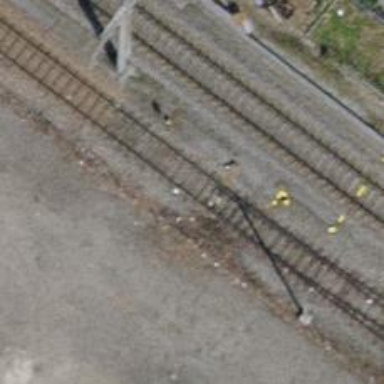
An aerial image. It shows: Railway switch.